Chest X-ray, PA view. Patient: 44 years old, sex M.
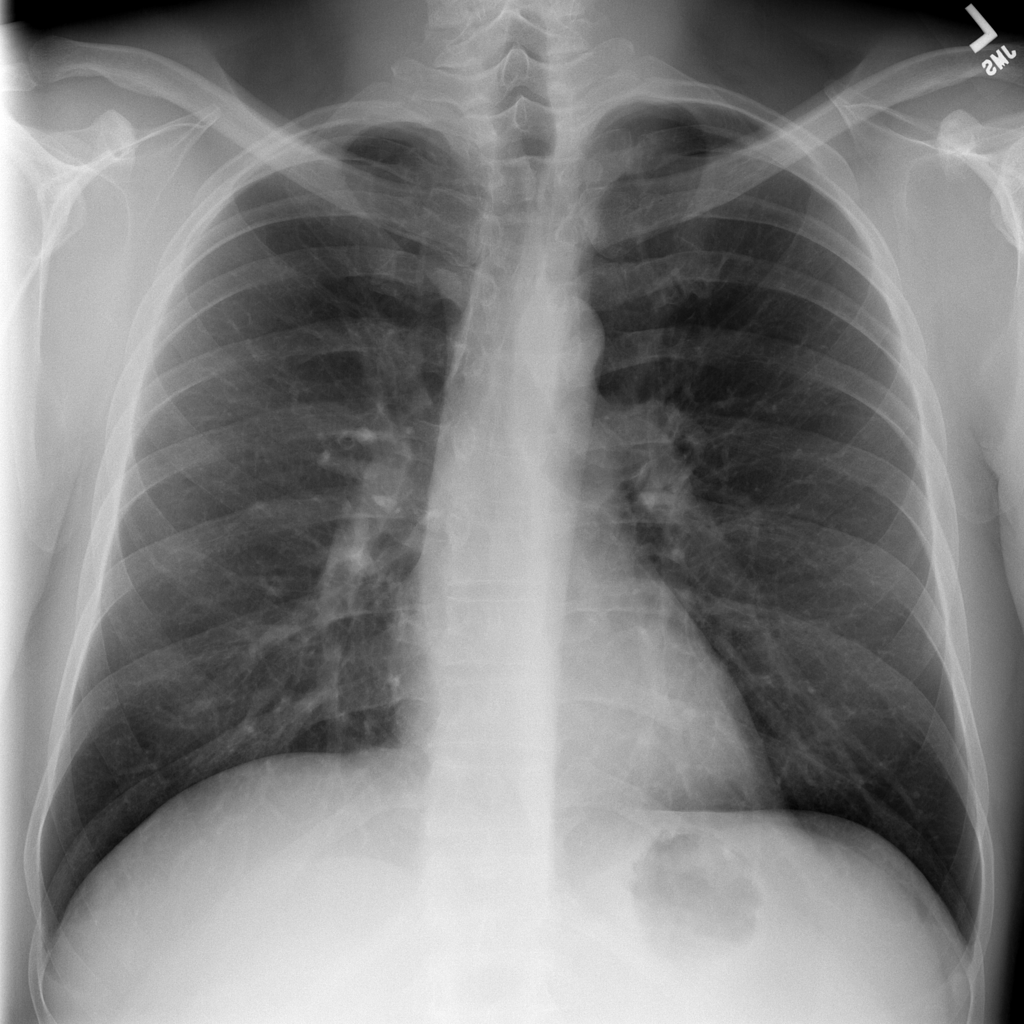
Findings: No Finding